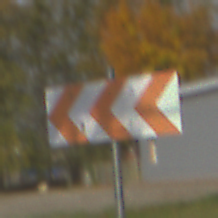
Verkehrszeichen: RichtungstafelnInKurvenGrossRechts
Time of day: MorningAfternoon
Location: Outdoor (Suburban)
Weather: PartlyCloudy
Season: NotSpecified
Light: Natural